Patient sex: F
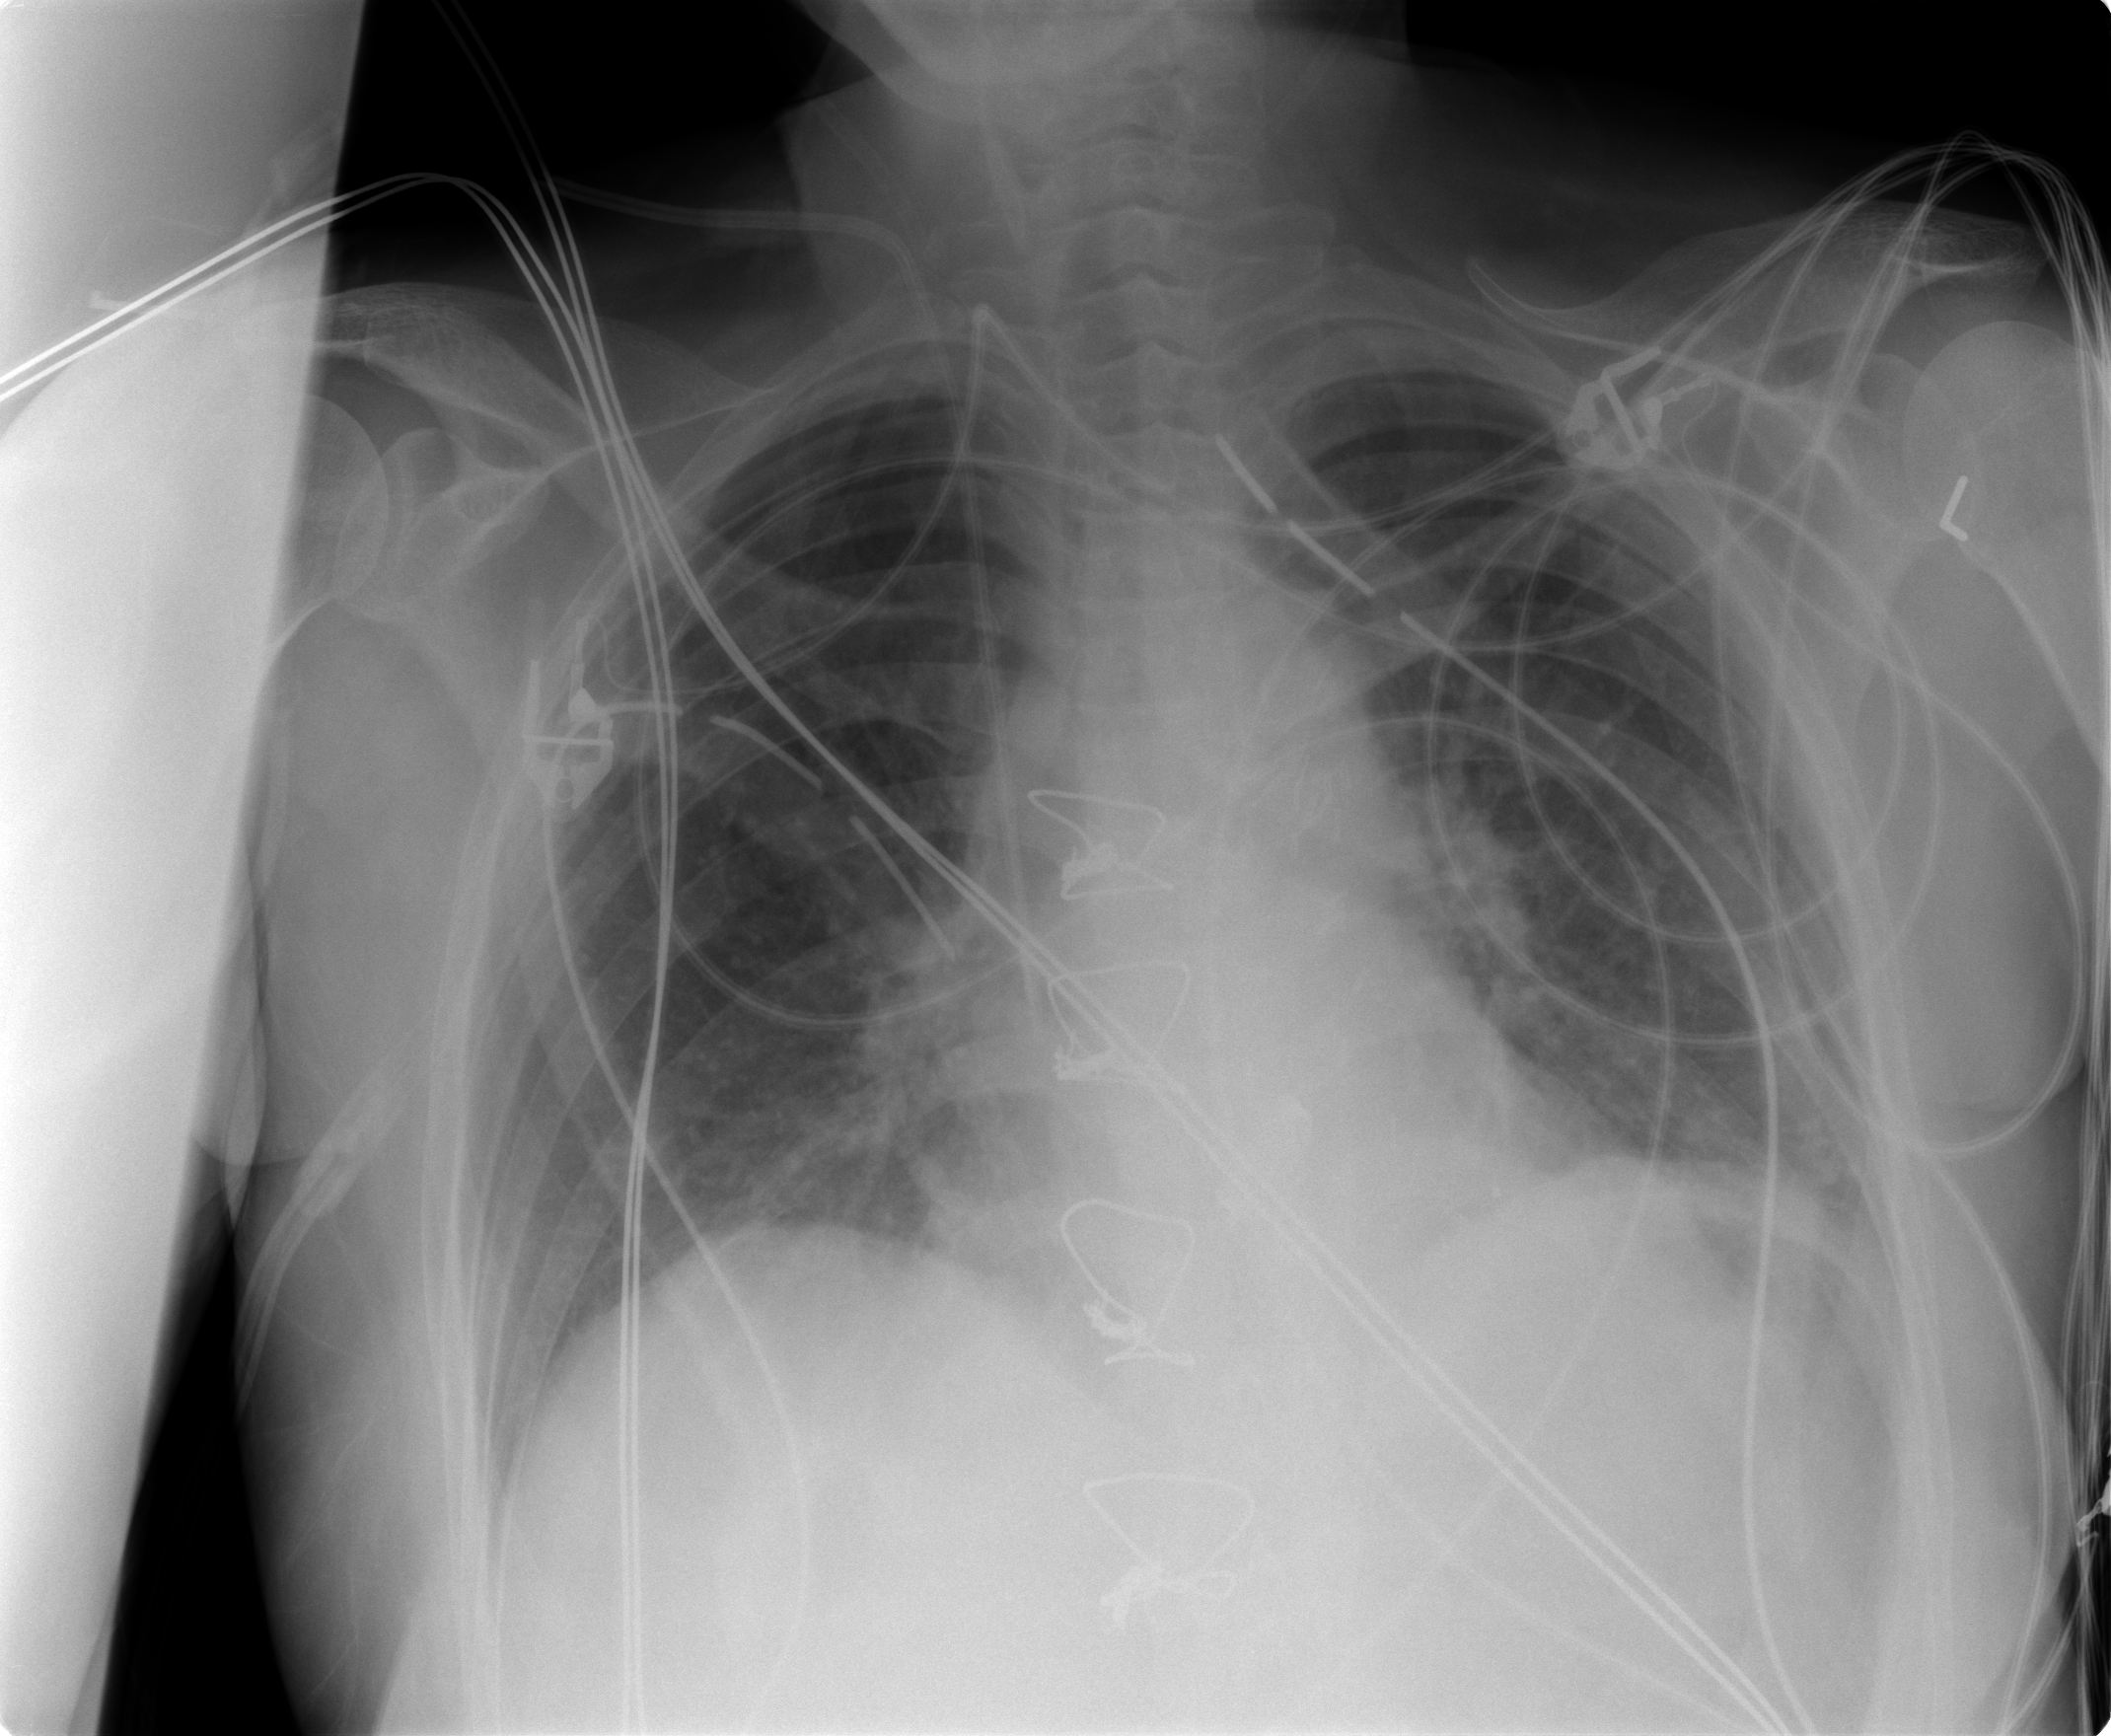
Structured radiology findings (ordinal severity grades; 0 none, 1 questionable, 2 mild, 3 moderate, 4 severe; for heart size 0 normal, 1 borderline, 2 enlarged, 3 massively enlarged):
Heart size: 0
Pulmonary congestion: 1
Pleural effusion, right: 0
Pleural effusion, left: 0
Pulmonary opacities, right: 1
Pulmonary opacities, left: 0
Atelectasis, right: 2
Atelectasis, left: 2